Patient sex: F
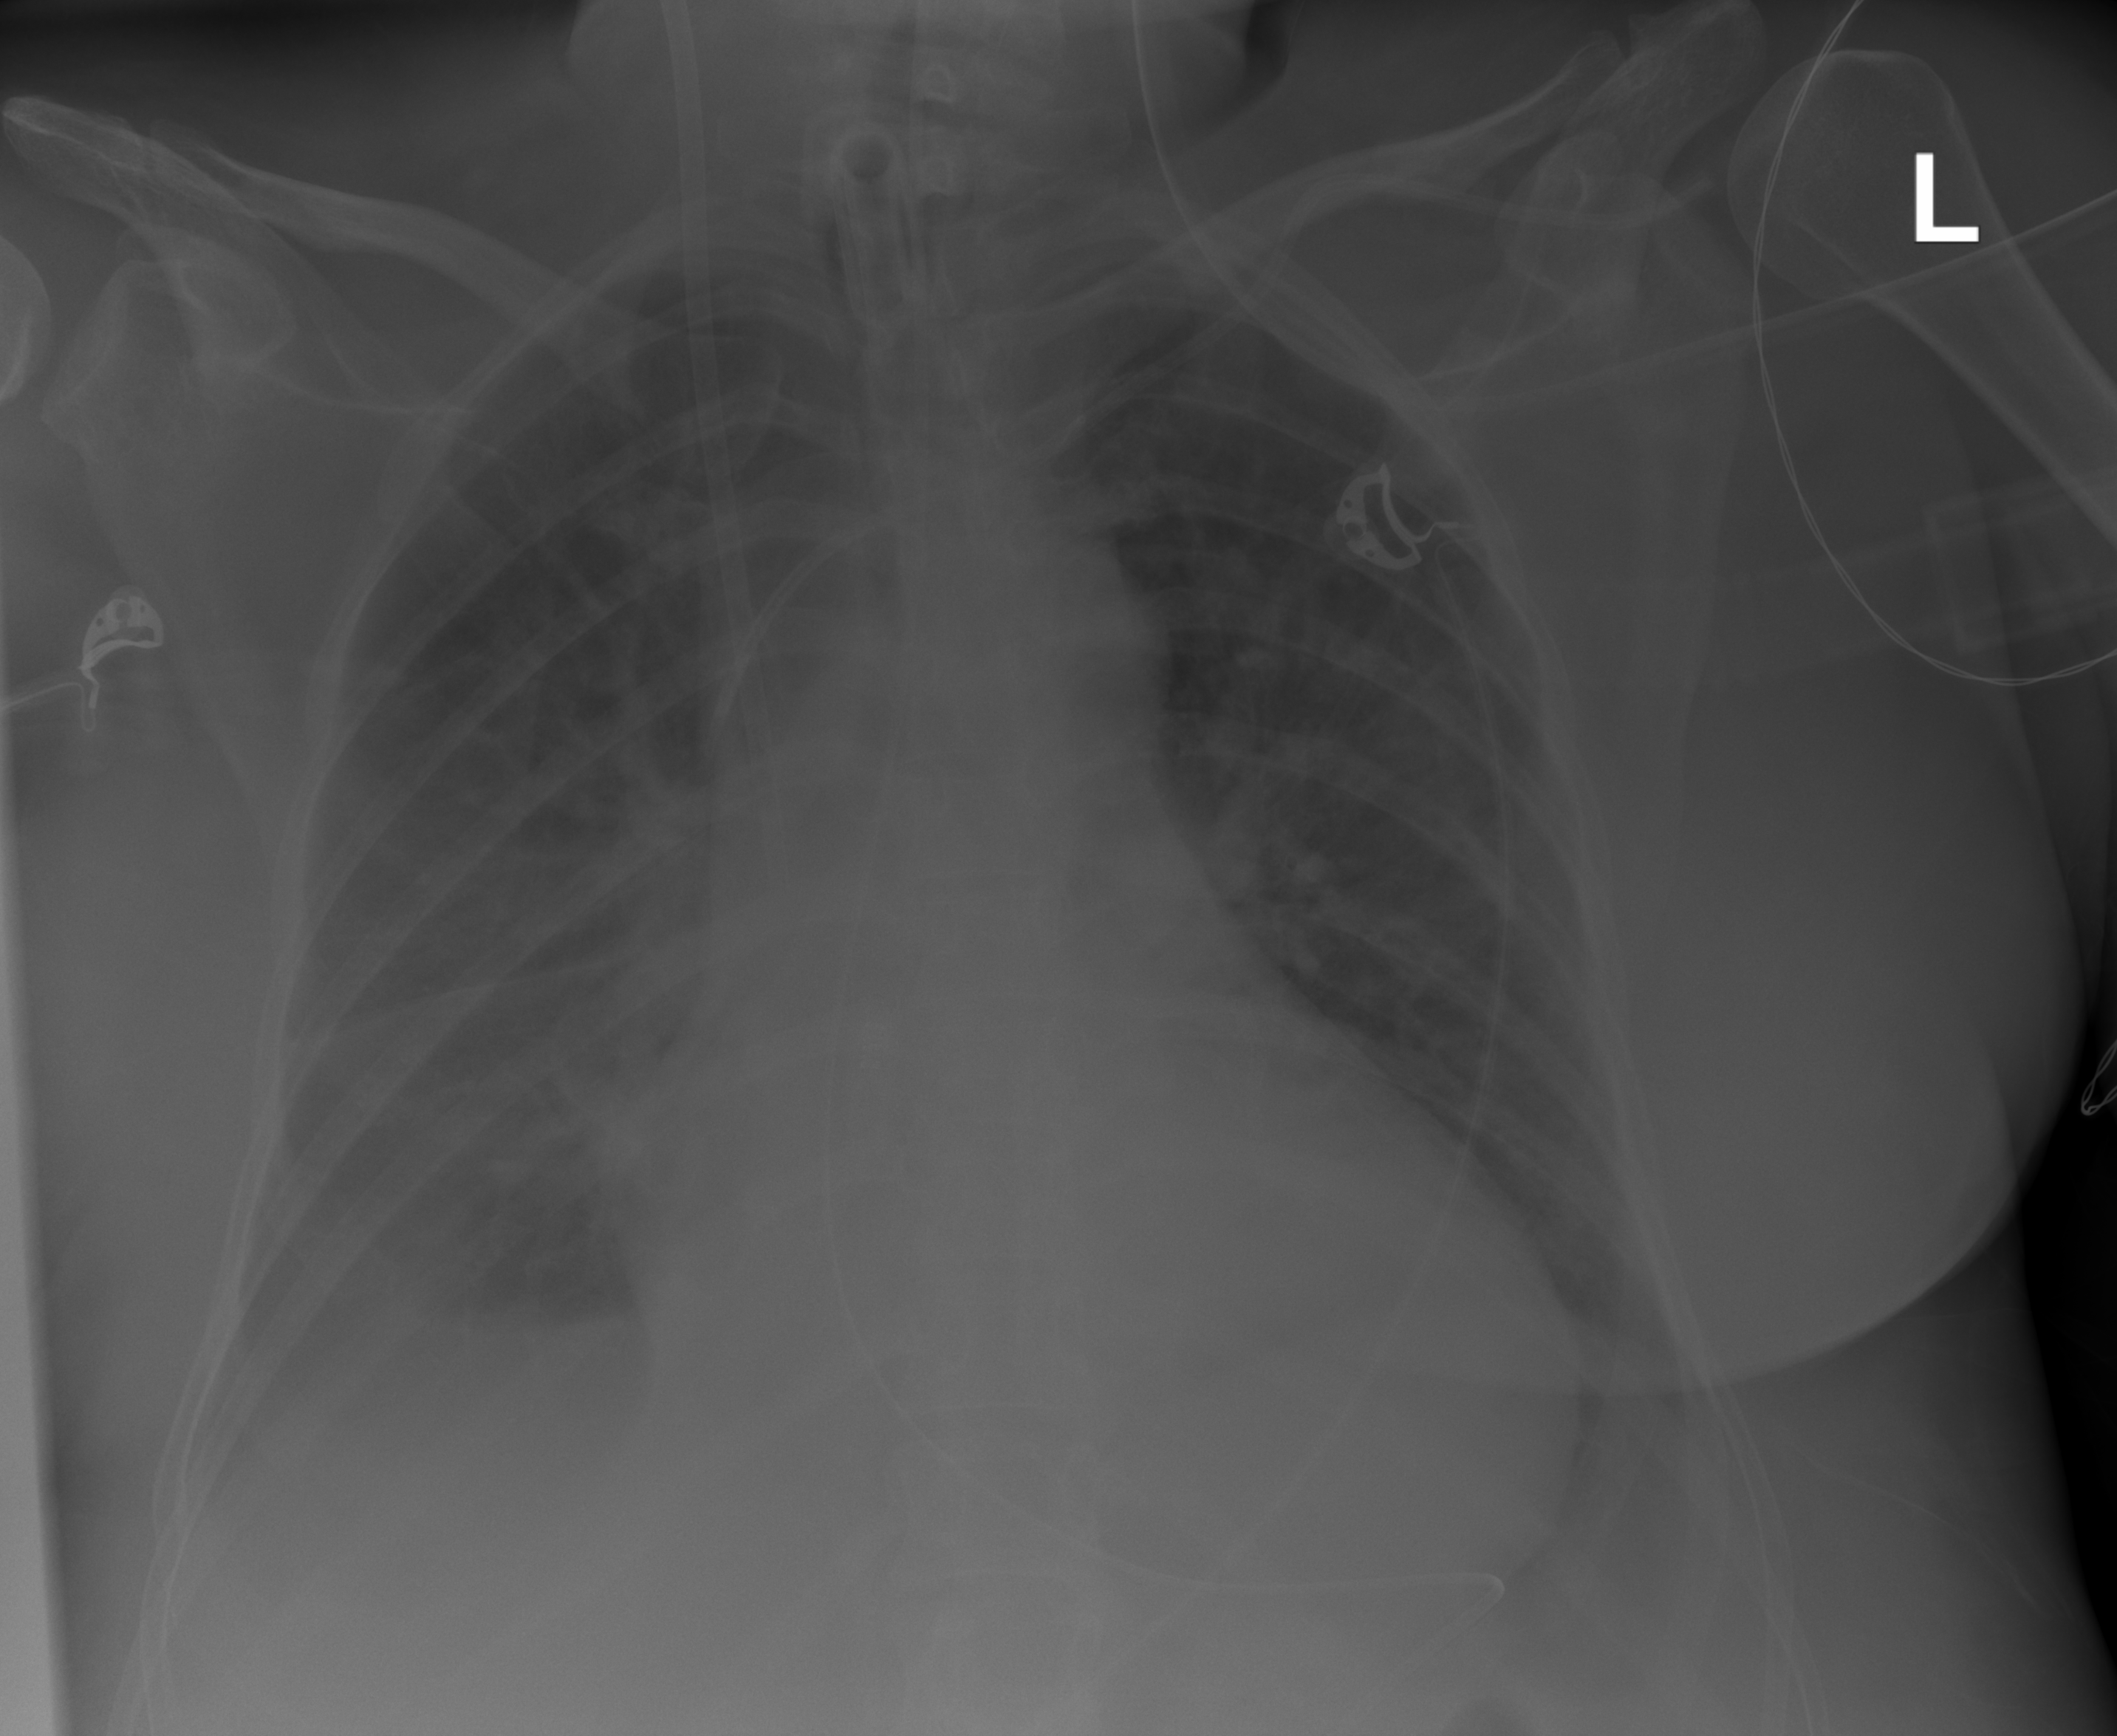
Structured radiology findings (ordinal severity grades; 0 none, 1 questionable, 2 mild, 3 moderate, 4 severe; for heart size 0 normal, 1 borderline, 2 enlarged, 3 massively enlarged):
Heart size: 1
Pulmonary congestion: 2
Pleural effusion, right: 2
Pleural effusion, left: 1
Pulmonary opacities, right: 0
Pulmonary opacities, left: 0
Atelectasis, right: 2
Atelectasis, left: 0